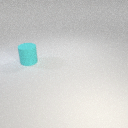
large cyan rubber cylinder